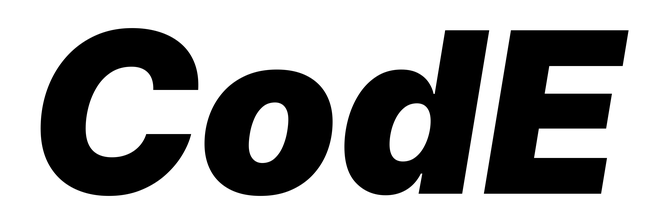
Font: Inter-Italic_Black_Italic